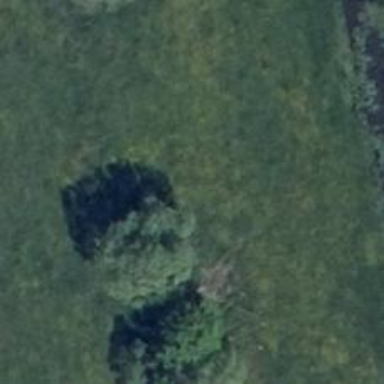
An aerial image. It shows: Deciduous tree with broadleaved leaves.